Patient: sex M, age 65
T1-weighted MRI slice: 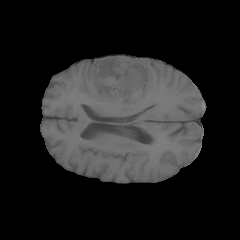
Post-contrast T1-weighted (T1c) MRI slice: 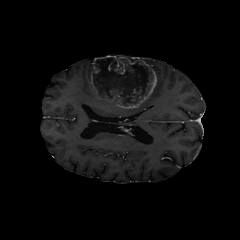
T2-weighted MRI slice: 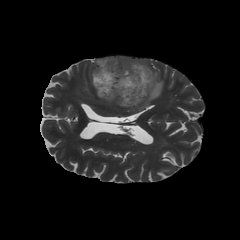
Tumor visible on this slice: yes
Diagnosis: Glioblastoma, IDH-wildtype
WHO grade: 4